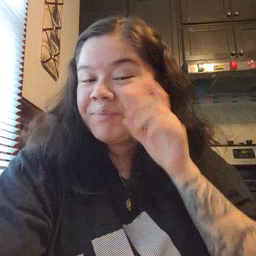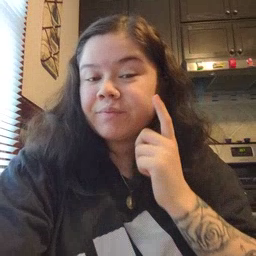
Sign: cheek